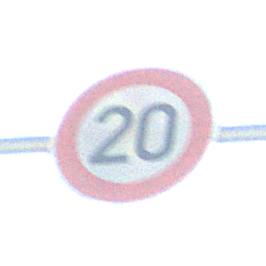
Verkehrszeichen: Geschwindigkeit20
Umgebung: Outdoor, Suburban
Tageszeit: Midday
Wetter: Clear
Licht: Natural
Jahreszeit: NotSpecified
Kontrast: HighContrast